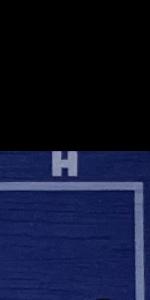
Label: Empty